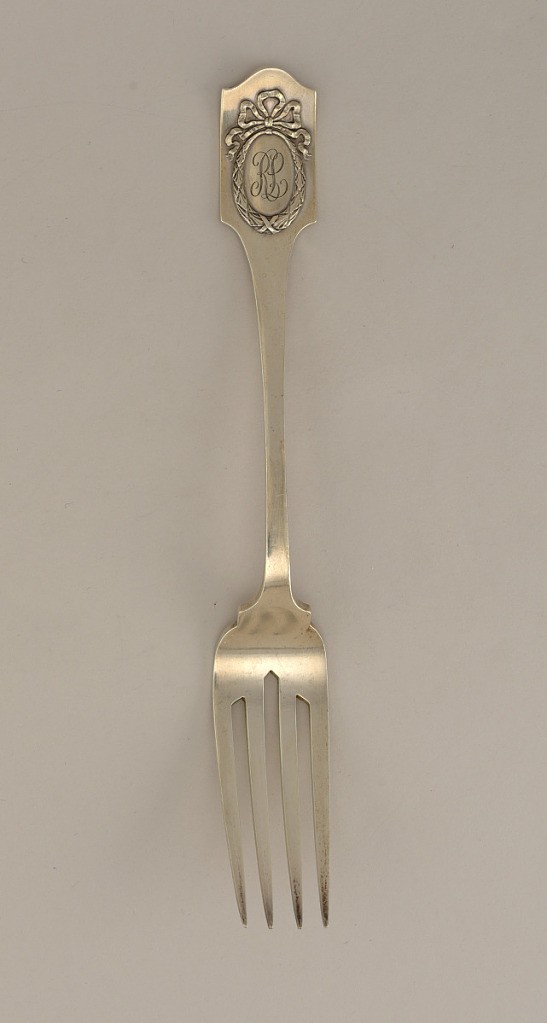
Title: Louis XVI Pattern Dinner Fork
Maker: Joseph E. Birmingham
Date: ca. 1909
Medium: silver
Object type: fork
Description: Integral construction. Four tapering tines cut at sharp diagonal angles at root. Pronounced shoulder, stem of rectangular line ending in shouldered, rectangular fiddle terminal embossed with oval wreath with ribbon bow, enclosing monogram. Slight upturn at end of terminal.